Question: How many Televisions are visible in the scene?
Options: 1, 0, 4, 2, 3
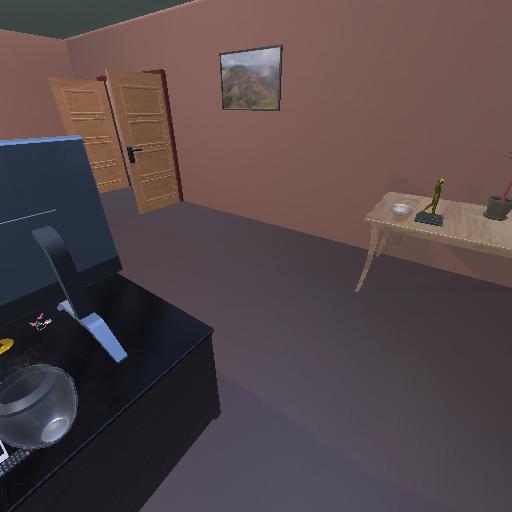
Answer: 1